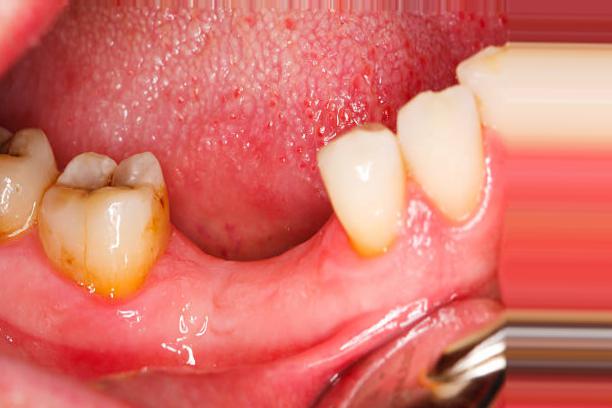
Condition: Caries